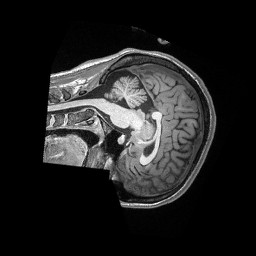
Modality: T1w
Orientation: sagittal
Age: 21
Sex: female
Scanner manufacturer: siemens
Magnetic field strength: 3 T
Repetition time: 2.3 s
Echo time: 0.00308 s